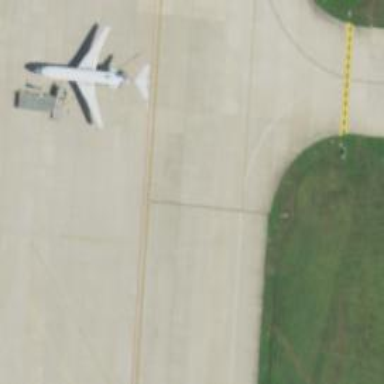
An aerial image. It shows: View of taxiway at the airport.